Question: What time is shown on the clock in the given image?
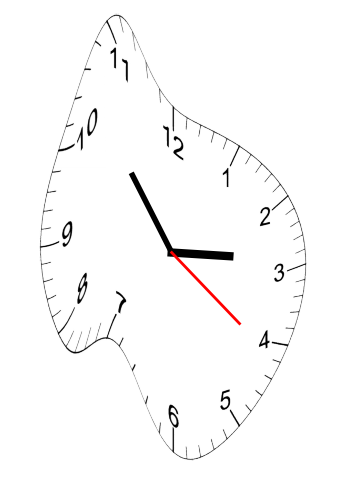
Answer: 02:53:21